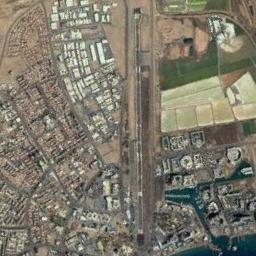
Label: airport